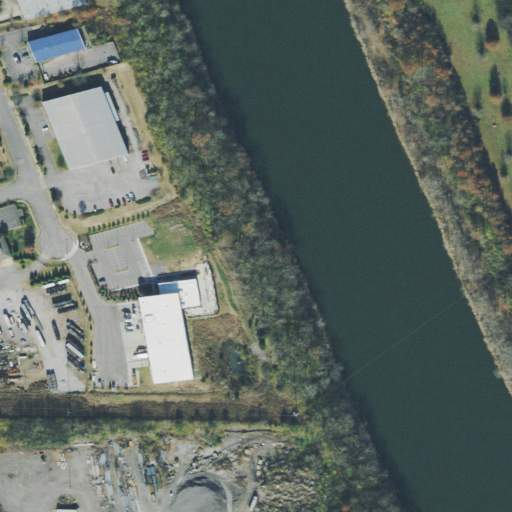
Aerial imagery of cliff(s) in Tennessee named Anderson Bluff containing open water, deciduous forest, medium intensity development, high intensity development, low intensity development, pasture, open development, grassland, and evergreen forest